Question: I have used matplotlib to set an image background for a plot. But the color of the curves gets mixed with the background at some places. Can anyone help me reduce the opacity of the background, so that the actual plot is more visible. my code till this point is --
'''
import pandas as pd
import sys, os
import matplotlib.pyplot as plt
import numpy as np
import itertools
from scipy.misc import imread
def flip(items, ncol):
return itertools.chain(*[items[i::ncol] for i in range(ncol)])
df = pd.read_pickle('neer.pickle')
rows = list(df.index)
countries = ['USA','CHN','JPN','DEU','GBR','FRA','IND','ITA','BRA','CAN','RUS']
x = range(len(rows))
df = df.pct_change()
fig, ax = plt.subplots(1)
for country in countries:
ax.plot(x, df[country], label=country)
plt.xticks(x, rows, size='small', rotation=75)
#legend = ax.legend(loc='upper left', shadow=True)
plt.legend(bbox_to_anchor=(1.05, 1), loc=2, borderaxespad=0.)
plt.show(1)
df1 = df[countries]
plt.figure(2)
for country in countries:
my_plot = plt.plot(x, 10*df[country], label=country)
img = imread("world.png")
plt.legend(bbox_to_anchor=(1.05, 1), loc=2, borderaxespad=0.)
plt.imshow(img,zorder=0, extent=[0.1, 30.0, -10.0, 10.0])
plt.set_alpha(0.5)
plt.title('Variation of NEER across the world')
plt.show(2)
'''

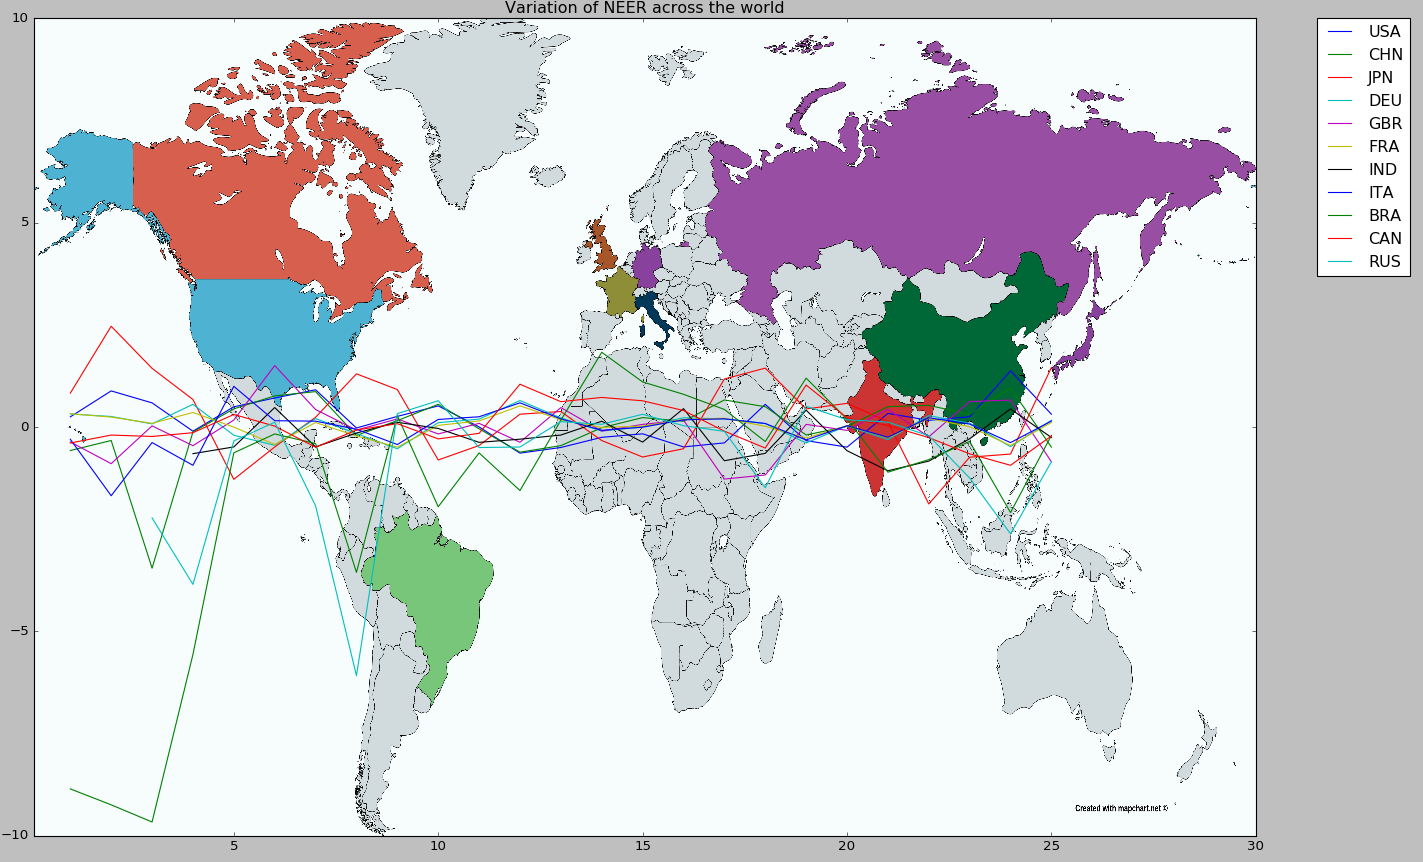
Answer: Have you tried something like:
'''
plt.imshow(img, zorder=0, extent=[0.1, 30.0, -10.0, 10.0], alpha = 0.6)
'''